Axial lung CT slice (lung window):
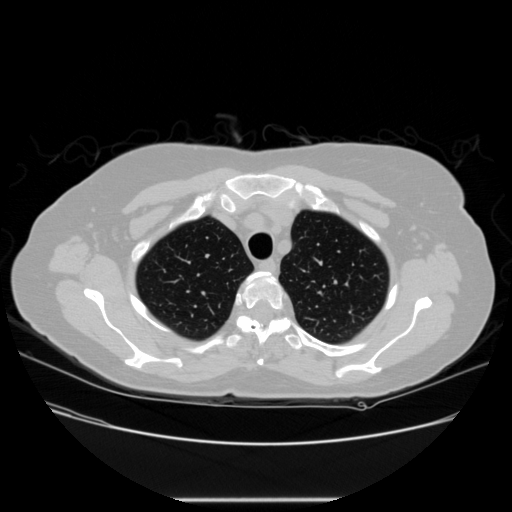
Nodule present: no